Field crop: maize
Growth stage: 2
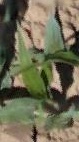
Species: maize